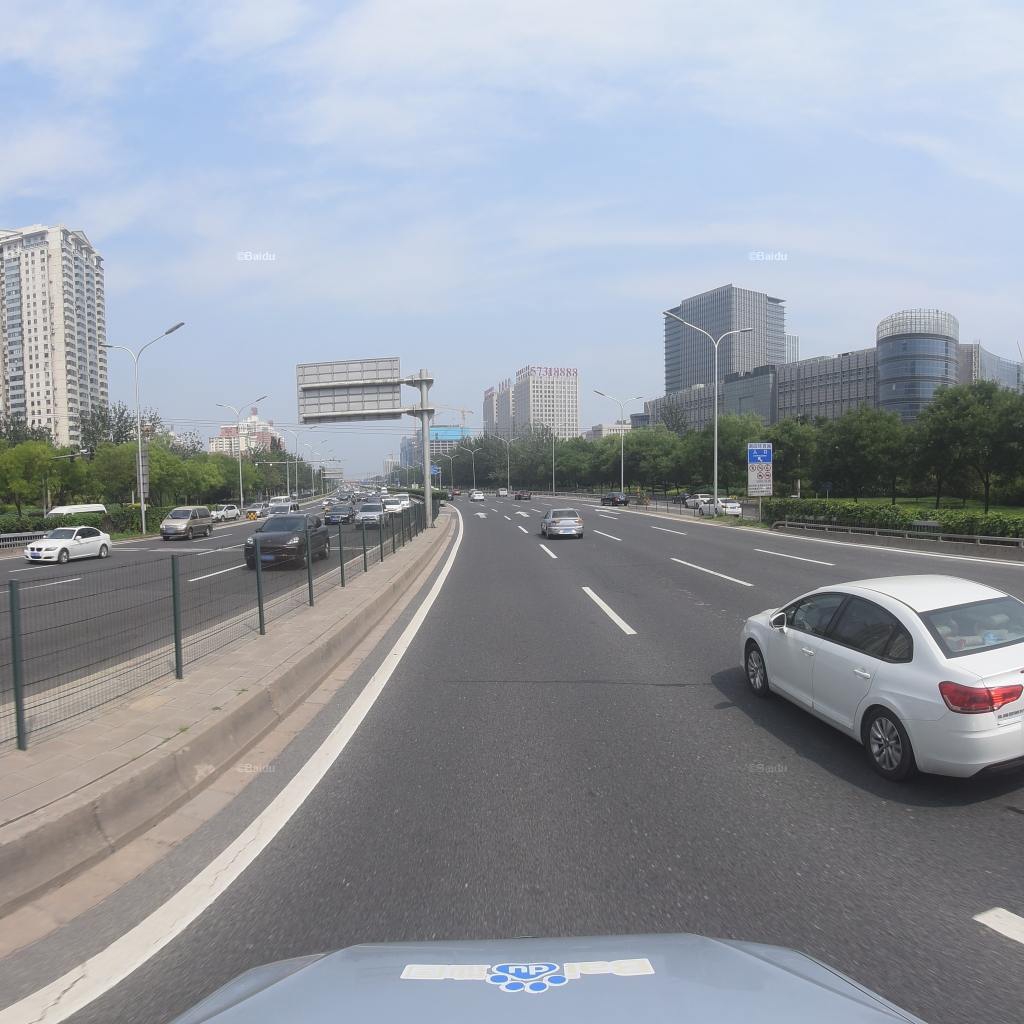
Region: Fengtai
Road damage annotations: transverse patch